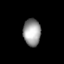
Tissue: lung
Cell type: Endothelial cells
Senescence score: 0.5867
Nuclear area (px): 463
Mean DAPI intensity: 155.512